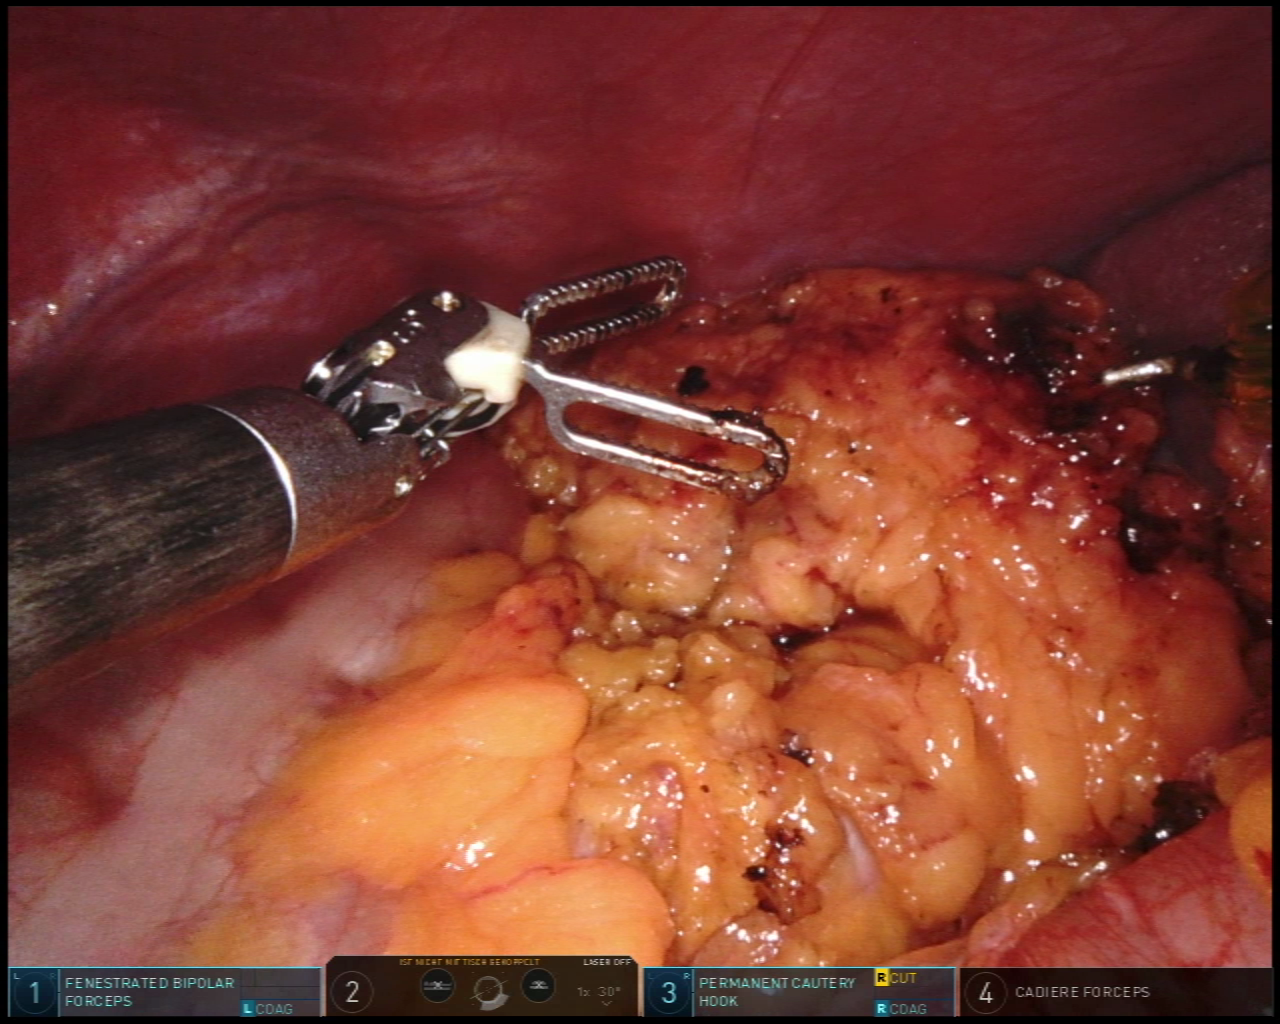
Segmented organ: abdominal_wall
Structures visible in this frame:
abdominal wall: yes
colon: yes
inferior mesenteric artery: no
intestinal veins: no
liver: no
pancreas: no
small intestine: no
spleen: yes
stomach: no
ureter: no
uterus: no
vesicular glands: no